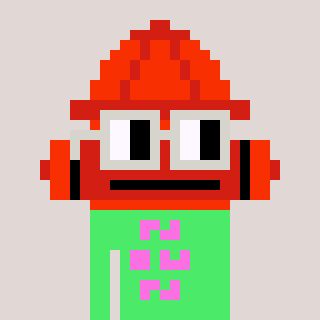
a pixel art character with square light gray glasses, a fire hydrant-shaped head and a teal-colored body on a warm background